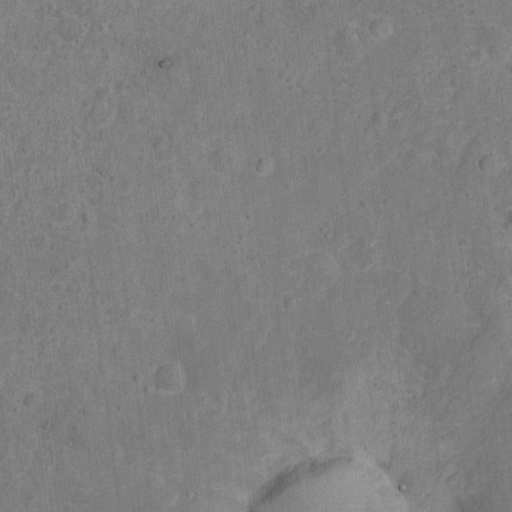
Classes present: Background